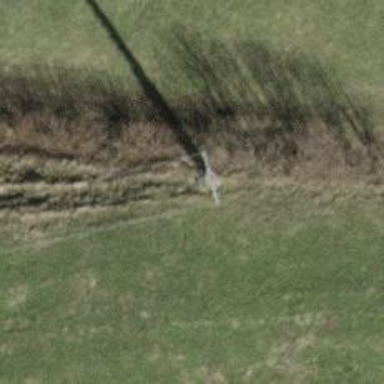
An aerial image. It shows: Minor power line.